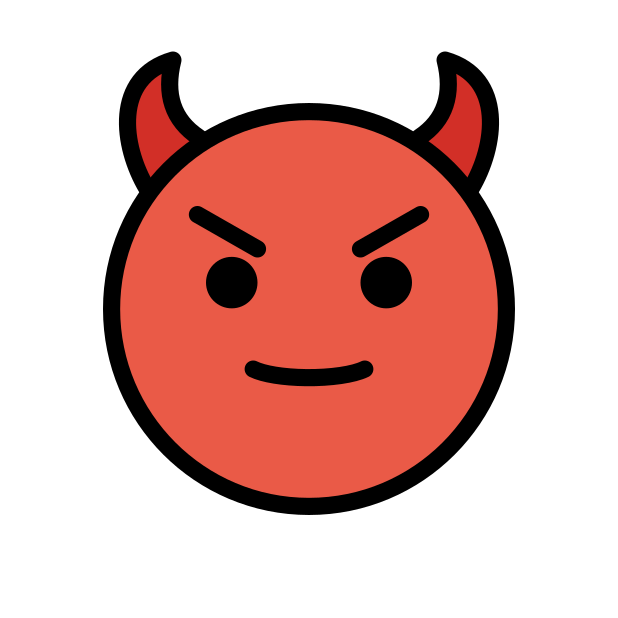
smiling face with horns